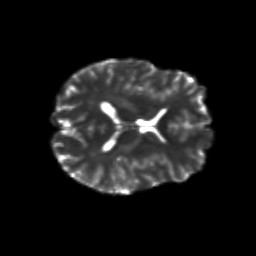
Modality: T2w
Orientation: axial
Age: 23
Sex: male
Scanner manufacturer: siemens
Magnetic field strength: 3 T
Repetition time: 3.5 s
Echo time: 0.125 s